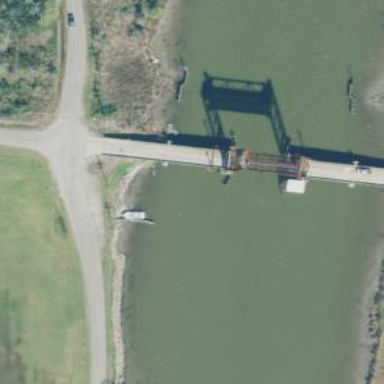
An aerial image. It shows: Tertiary road on movable lift bridge.